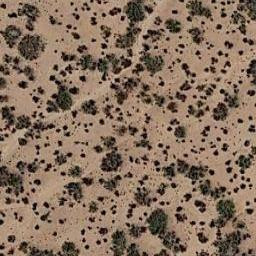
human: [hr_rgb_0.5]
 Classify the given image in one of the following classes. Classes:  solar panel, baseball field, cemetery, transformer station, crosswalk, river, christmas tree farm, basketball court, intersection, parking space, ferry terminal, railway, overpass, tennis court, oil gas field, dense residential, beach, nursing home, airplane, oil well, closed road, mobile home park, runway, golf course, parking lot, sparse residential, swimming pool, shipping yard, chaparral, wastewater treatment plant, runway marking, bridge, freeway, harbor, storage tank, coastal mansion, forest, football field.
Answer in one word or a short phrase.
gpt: chaparral